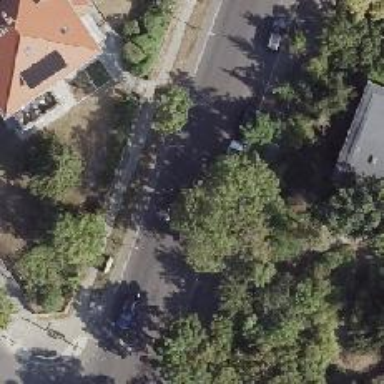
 featuring sidewalks on both sides and cycle track."